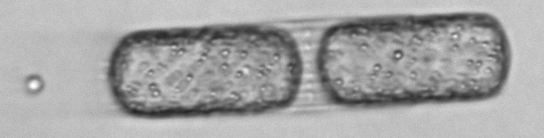
Label: Stephanopyxis